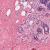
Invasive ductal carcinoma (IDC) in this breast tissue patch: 0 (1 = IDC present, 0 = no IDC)